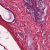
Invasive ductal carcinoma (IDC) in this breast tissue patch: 0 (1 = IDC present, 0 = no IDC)